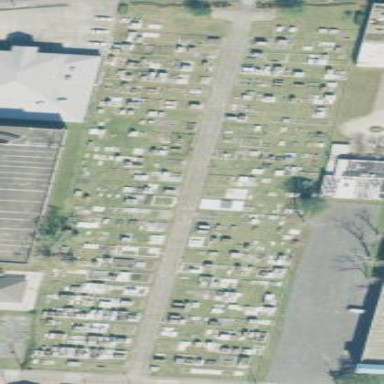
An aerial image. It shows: Cemetery.